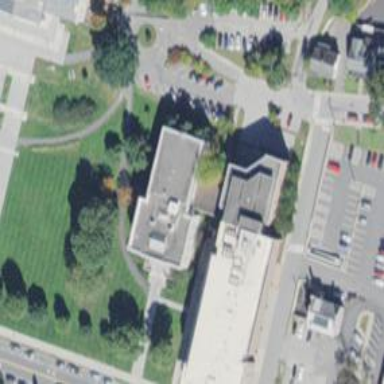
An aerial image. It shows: Government office.